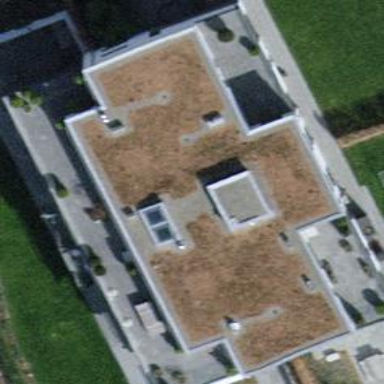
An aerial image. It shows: Balcony as part of building.